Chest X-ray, PA view. Patient: 25 years old, sex F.
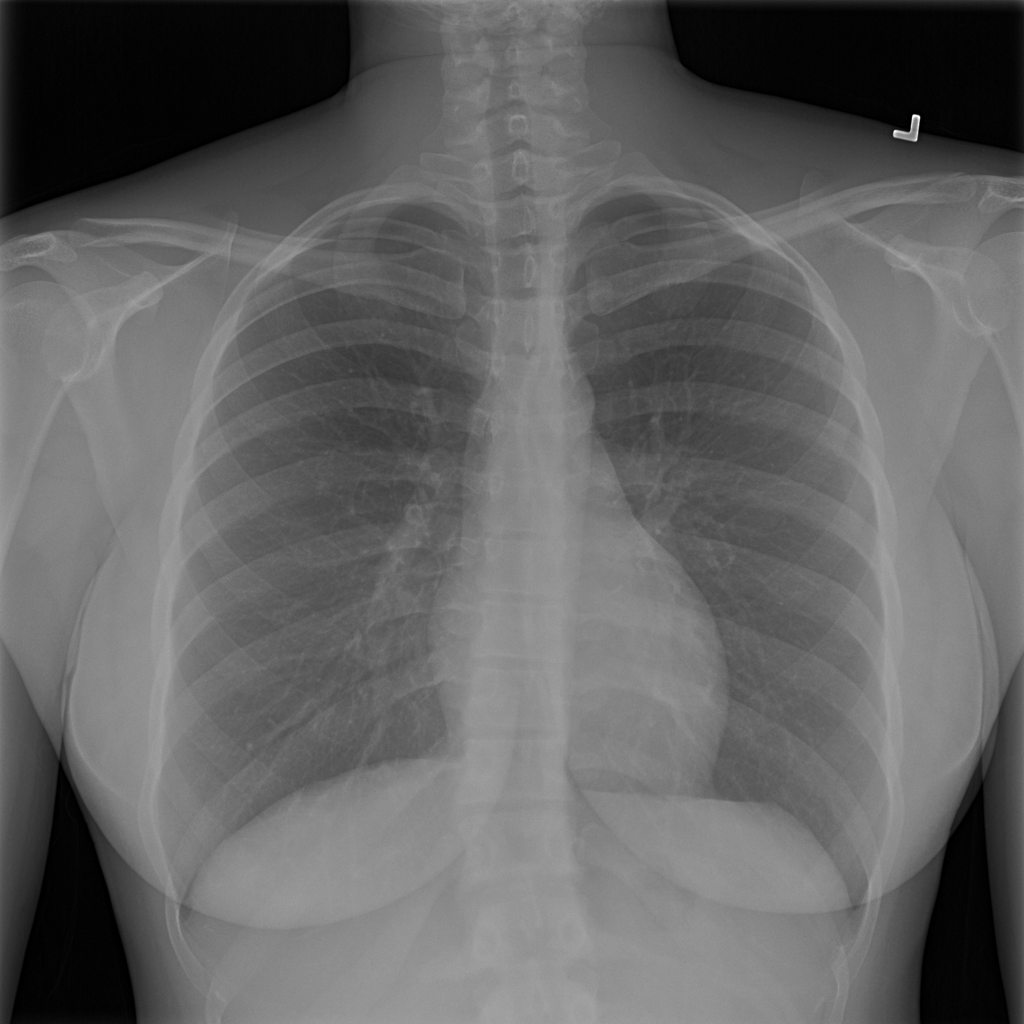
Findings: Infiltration